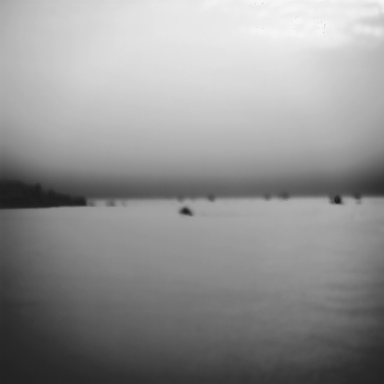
There are two objects shown in the infrared image, including a canoe, and a bulk_carrier.